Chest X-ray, PA view. Patient: 59 years old, sex M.
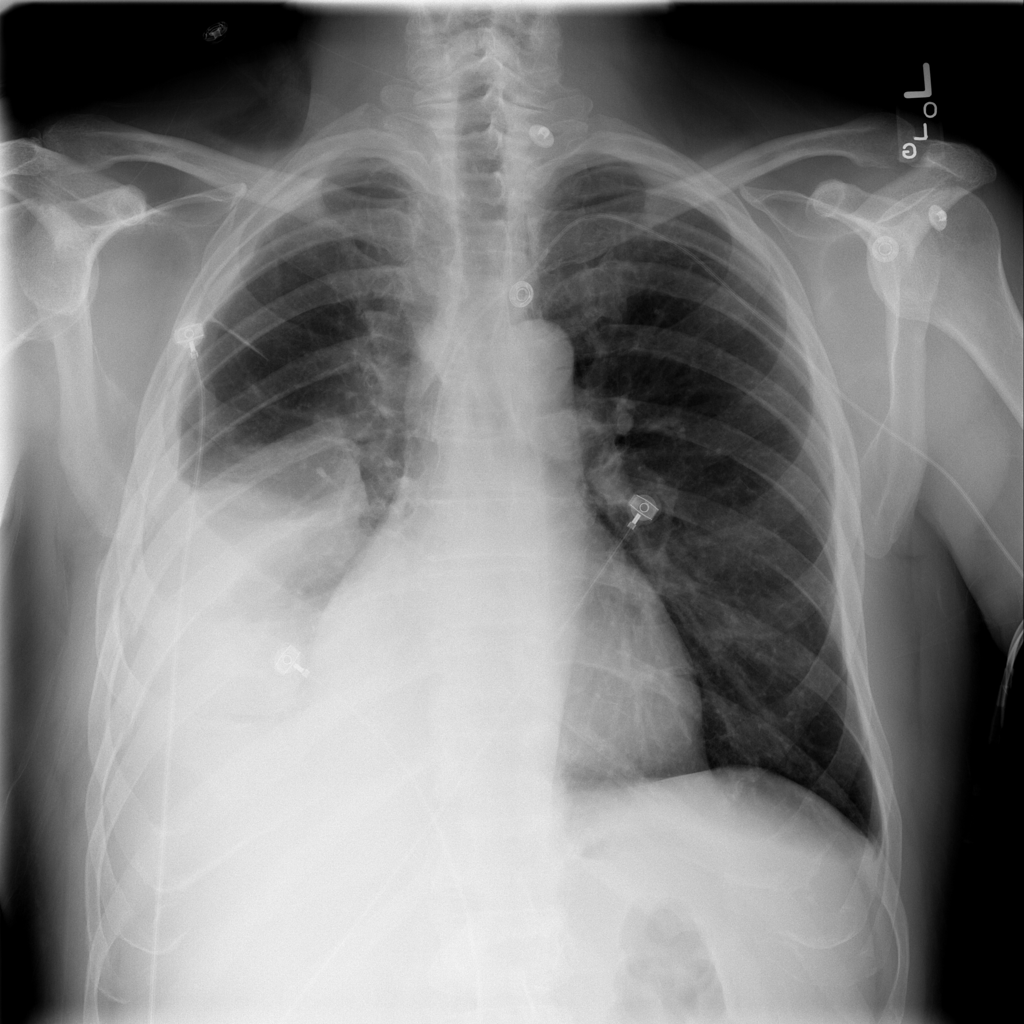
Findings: Consolidation, Effusion, Infiltration